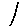
Label: tree